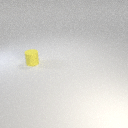
small yellow rubber cylinder